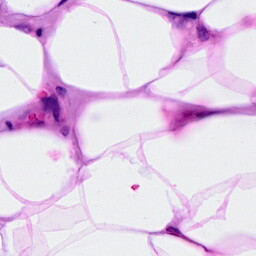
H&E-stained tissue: Breast